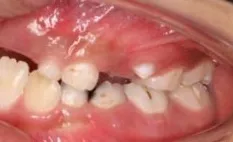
(A-I) are images of teeth before and after treatment. (G-I) are the occlusal photos of the left side before and 4 months and 9 months after treatment. Tooth 24 is under eruption and has good contact with its opposing teeth during follow-up.
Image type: medical_photograph (oral_photograph)